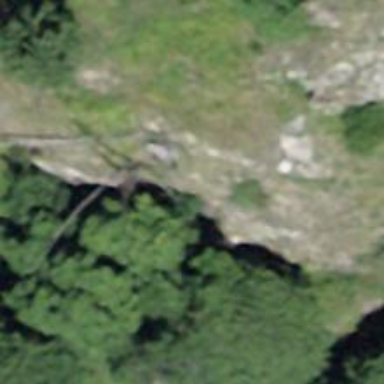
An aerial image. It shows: Cliff in nature.